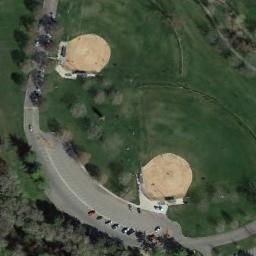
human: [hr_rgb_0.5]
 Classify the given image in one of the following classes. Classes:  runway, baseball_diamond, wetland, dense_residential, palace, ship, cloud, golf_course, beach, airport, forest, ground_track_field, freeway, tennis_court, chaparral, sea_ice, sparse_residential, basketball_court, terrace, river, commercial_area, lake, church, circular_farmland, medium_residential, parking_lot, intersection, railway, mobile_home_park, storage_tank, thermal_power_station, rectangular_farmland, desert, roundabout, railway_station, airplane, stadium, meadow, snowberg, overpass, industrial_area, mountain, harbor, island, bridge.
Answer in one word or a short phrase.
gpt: baseball_diamond